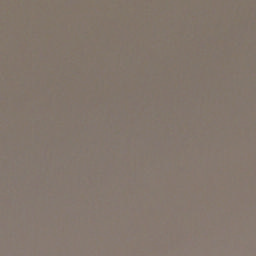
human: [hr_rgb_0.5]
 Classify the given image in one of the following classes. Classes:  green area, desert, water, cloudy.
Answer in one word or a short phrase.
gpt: cloudy